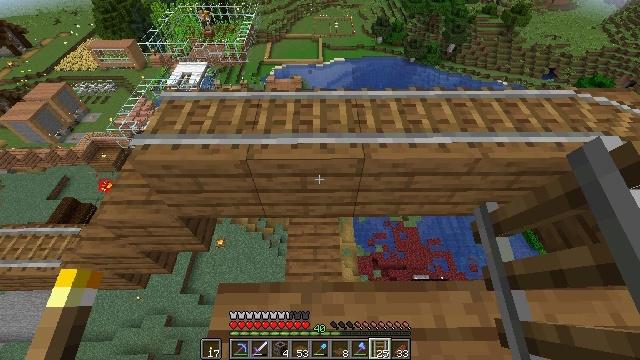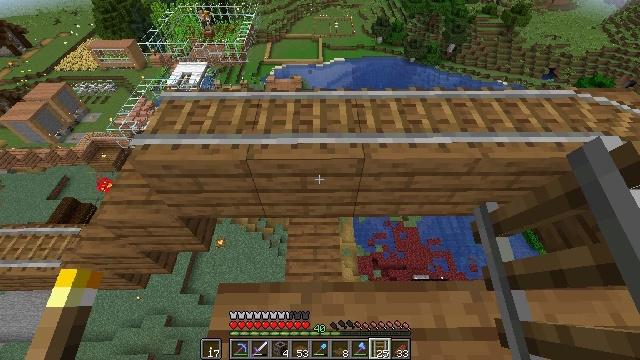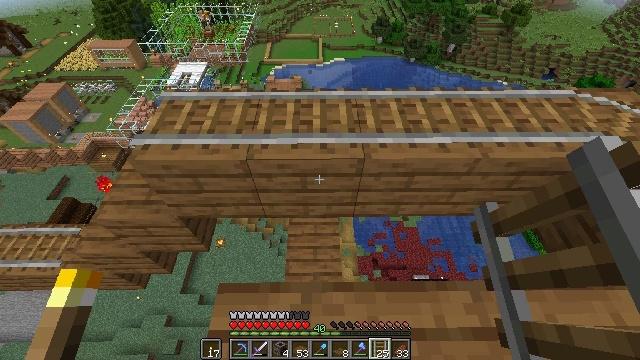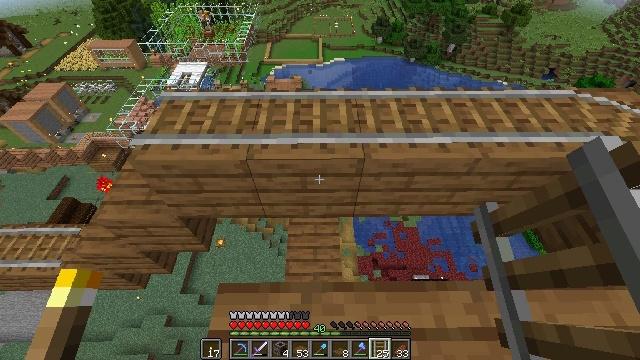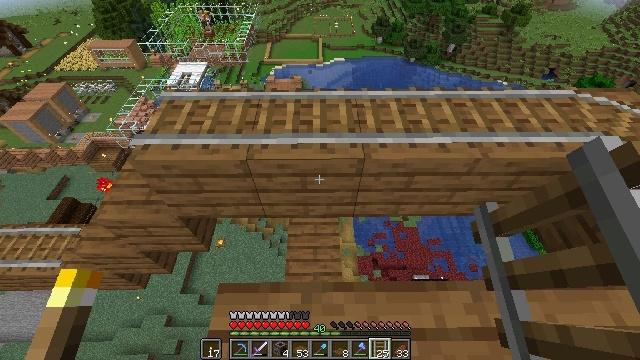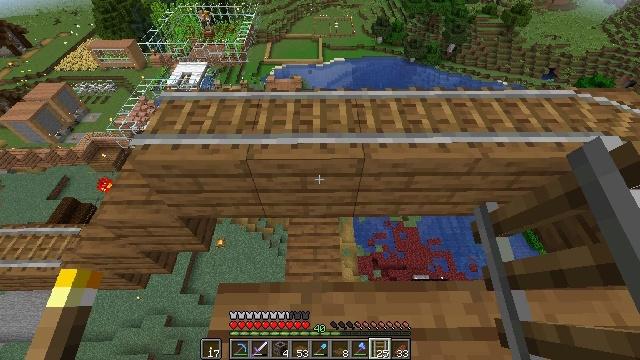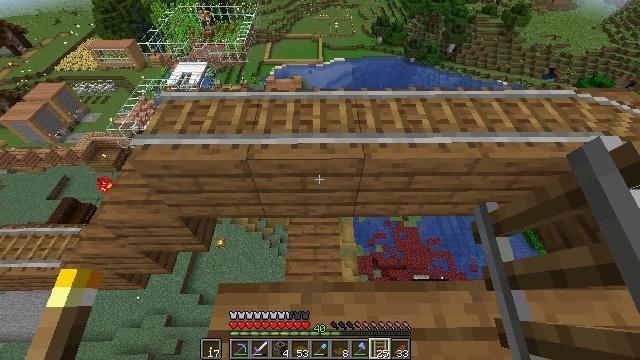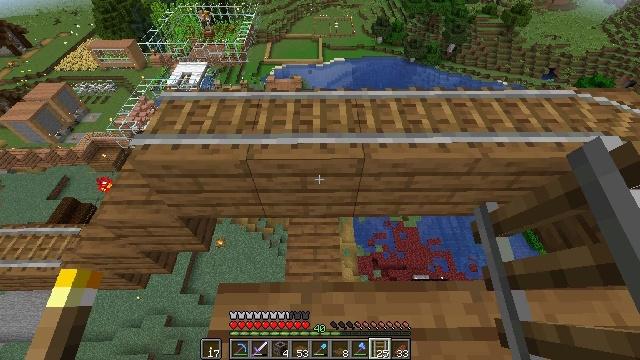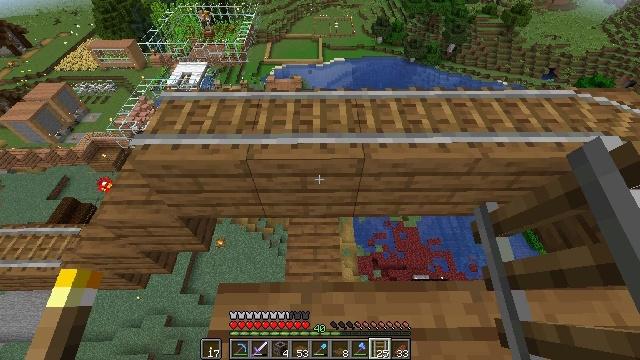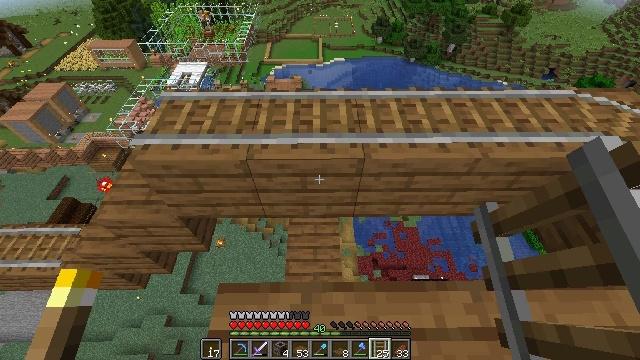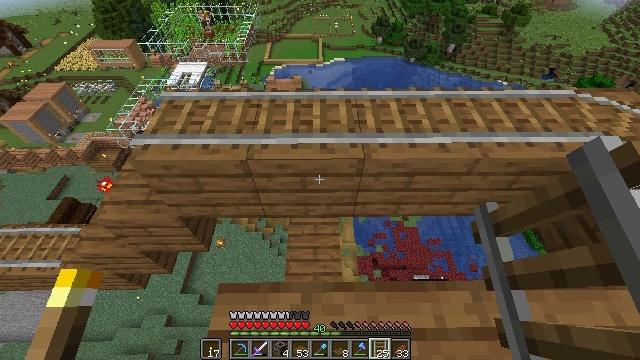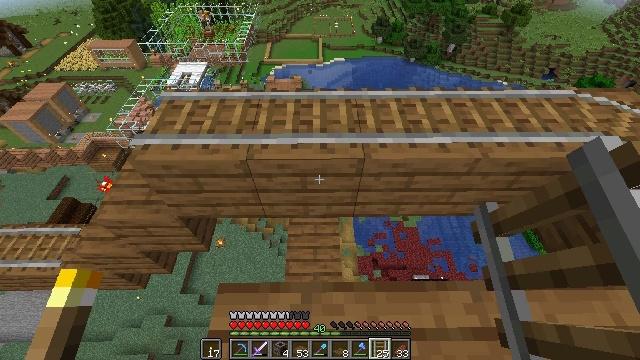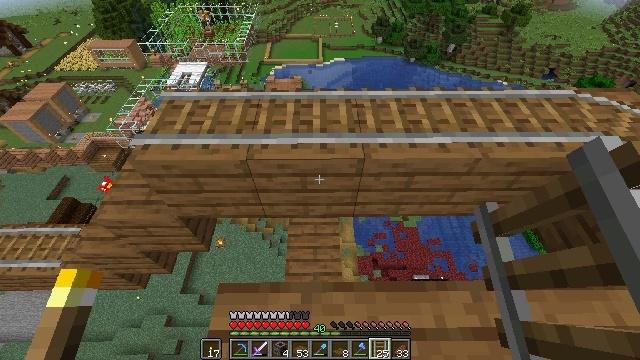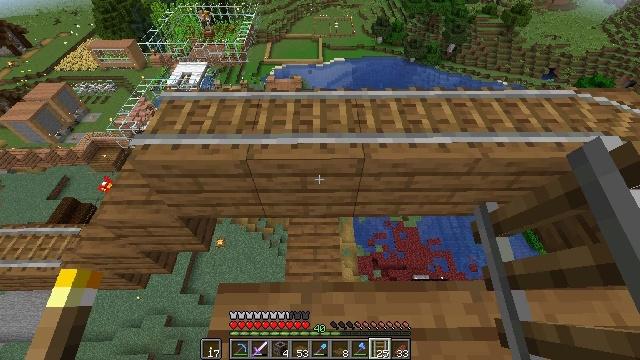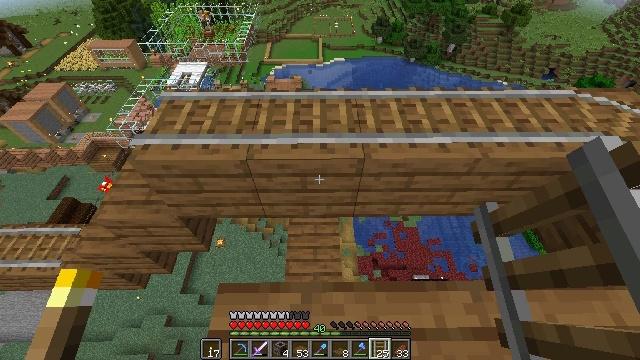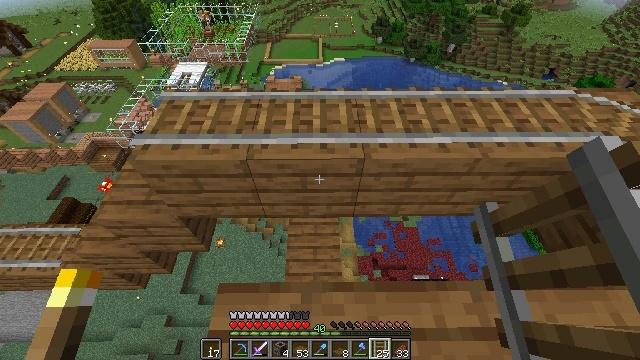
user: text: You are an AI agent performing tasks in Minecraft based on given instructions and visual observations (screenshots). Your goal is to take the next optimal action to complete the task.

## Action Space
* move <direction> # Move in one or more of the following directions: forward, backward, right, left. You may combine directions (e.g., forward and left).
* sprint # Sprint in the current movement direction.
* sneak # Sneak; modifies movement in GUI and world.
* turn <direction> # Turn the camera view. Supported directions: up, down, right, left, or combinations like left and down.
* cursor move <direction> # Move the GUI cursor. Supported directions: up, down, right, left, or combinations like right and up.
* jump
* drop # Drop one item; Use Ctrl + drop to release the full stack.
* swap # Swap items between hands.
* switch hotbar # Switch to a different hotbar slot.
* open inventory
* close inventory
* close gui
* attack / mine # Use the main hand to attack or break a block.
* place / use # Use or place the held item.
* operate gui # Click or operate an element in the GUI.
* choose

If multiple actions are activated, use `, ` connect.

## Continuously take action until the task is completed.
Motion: motion action
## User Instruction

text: Put the ingredients together and craft a rabbit stew.
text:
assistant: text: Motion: no_op
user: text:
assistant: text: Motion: no_op
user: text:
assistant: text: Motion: no_op
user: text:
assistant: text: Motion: no_op
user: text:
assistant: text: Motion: no_op
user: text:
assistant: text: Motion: no_op
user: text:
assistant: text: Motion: no_op
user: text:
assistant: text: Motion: no_op
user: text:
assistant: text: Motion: no_op
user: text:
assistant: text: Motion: no_op
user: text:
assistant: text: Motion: no_op
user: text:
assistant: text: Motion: no_op
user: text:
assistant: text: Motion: no_op
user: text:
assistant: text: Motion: no_op
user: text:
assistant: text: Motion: no_op
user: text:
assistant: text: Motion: no_op
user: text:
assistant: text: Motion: no_op
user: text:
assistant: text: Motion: no_op
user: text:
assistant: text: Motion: no_op
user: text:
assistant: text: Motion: no_op
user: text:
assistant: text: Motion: no_op
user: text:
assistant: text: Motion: no_op
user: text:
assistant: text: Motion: no_op
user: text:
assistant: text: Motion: no_op
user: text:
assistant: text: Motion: no_op
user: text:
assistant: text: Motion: no_op
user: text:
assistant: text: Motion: no_op
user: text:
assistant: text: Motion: no_op
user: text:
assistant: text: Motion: no_op
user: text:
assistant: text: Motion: no_op